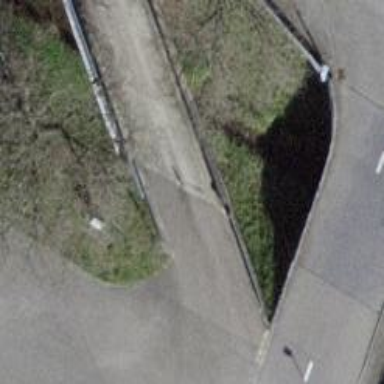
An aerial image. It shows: Bollard barrier.